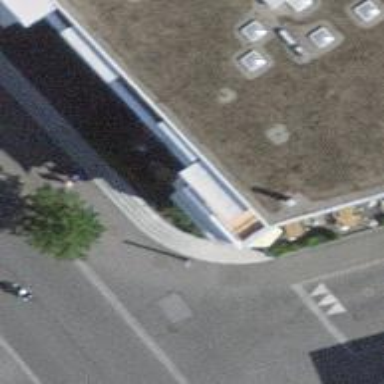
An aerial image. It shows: Restaurant.